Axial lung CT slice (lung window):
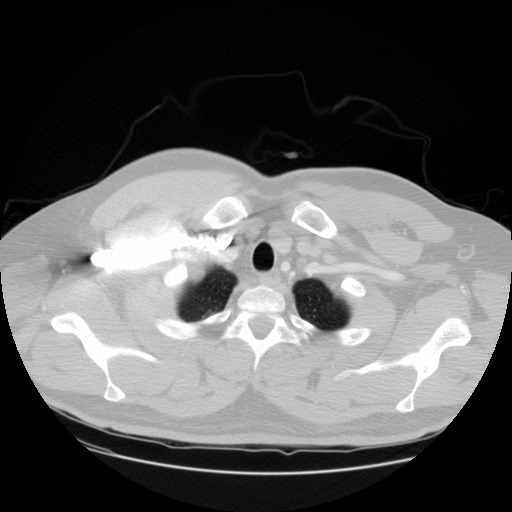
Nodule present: no